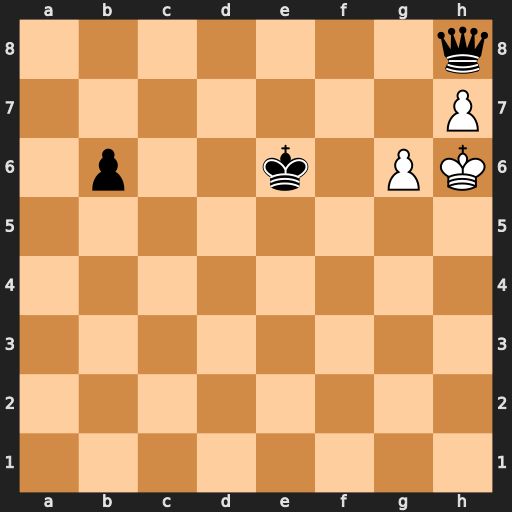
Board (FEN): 7q/7P/1p2k1PK/8/8/8/8/8
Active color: w
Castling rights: -
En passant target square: -
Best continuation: g7 Qxg7+ Kxg7